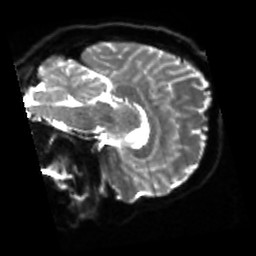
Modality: sbref
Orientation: sagittal
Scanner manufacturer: siemens
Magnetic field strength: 3 T
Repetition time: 4 s
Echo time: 0.0594 s